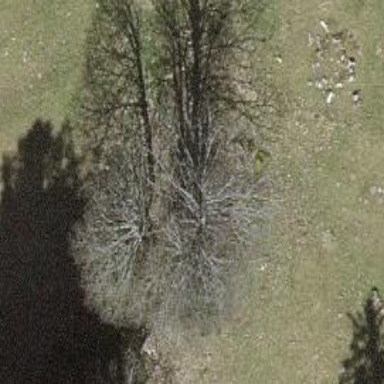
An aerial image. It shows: Beautiful tree in nature.